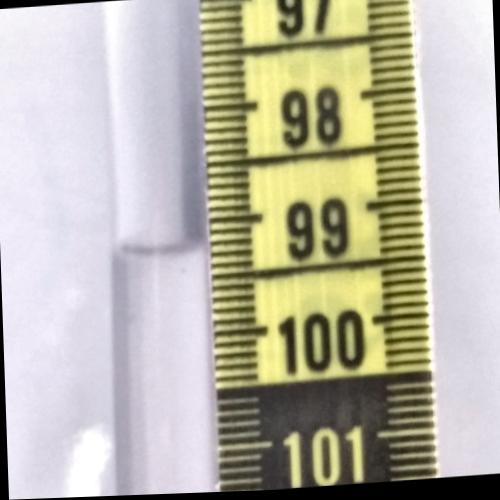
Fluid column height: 99.3 cm